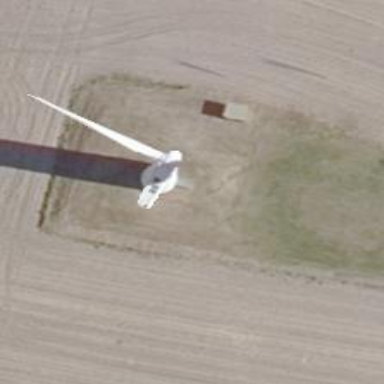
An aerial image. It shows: Wind generator powered by horizontal-axis wind turbine.